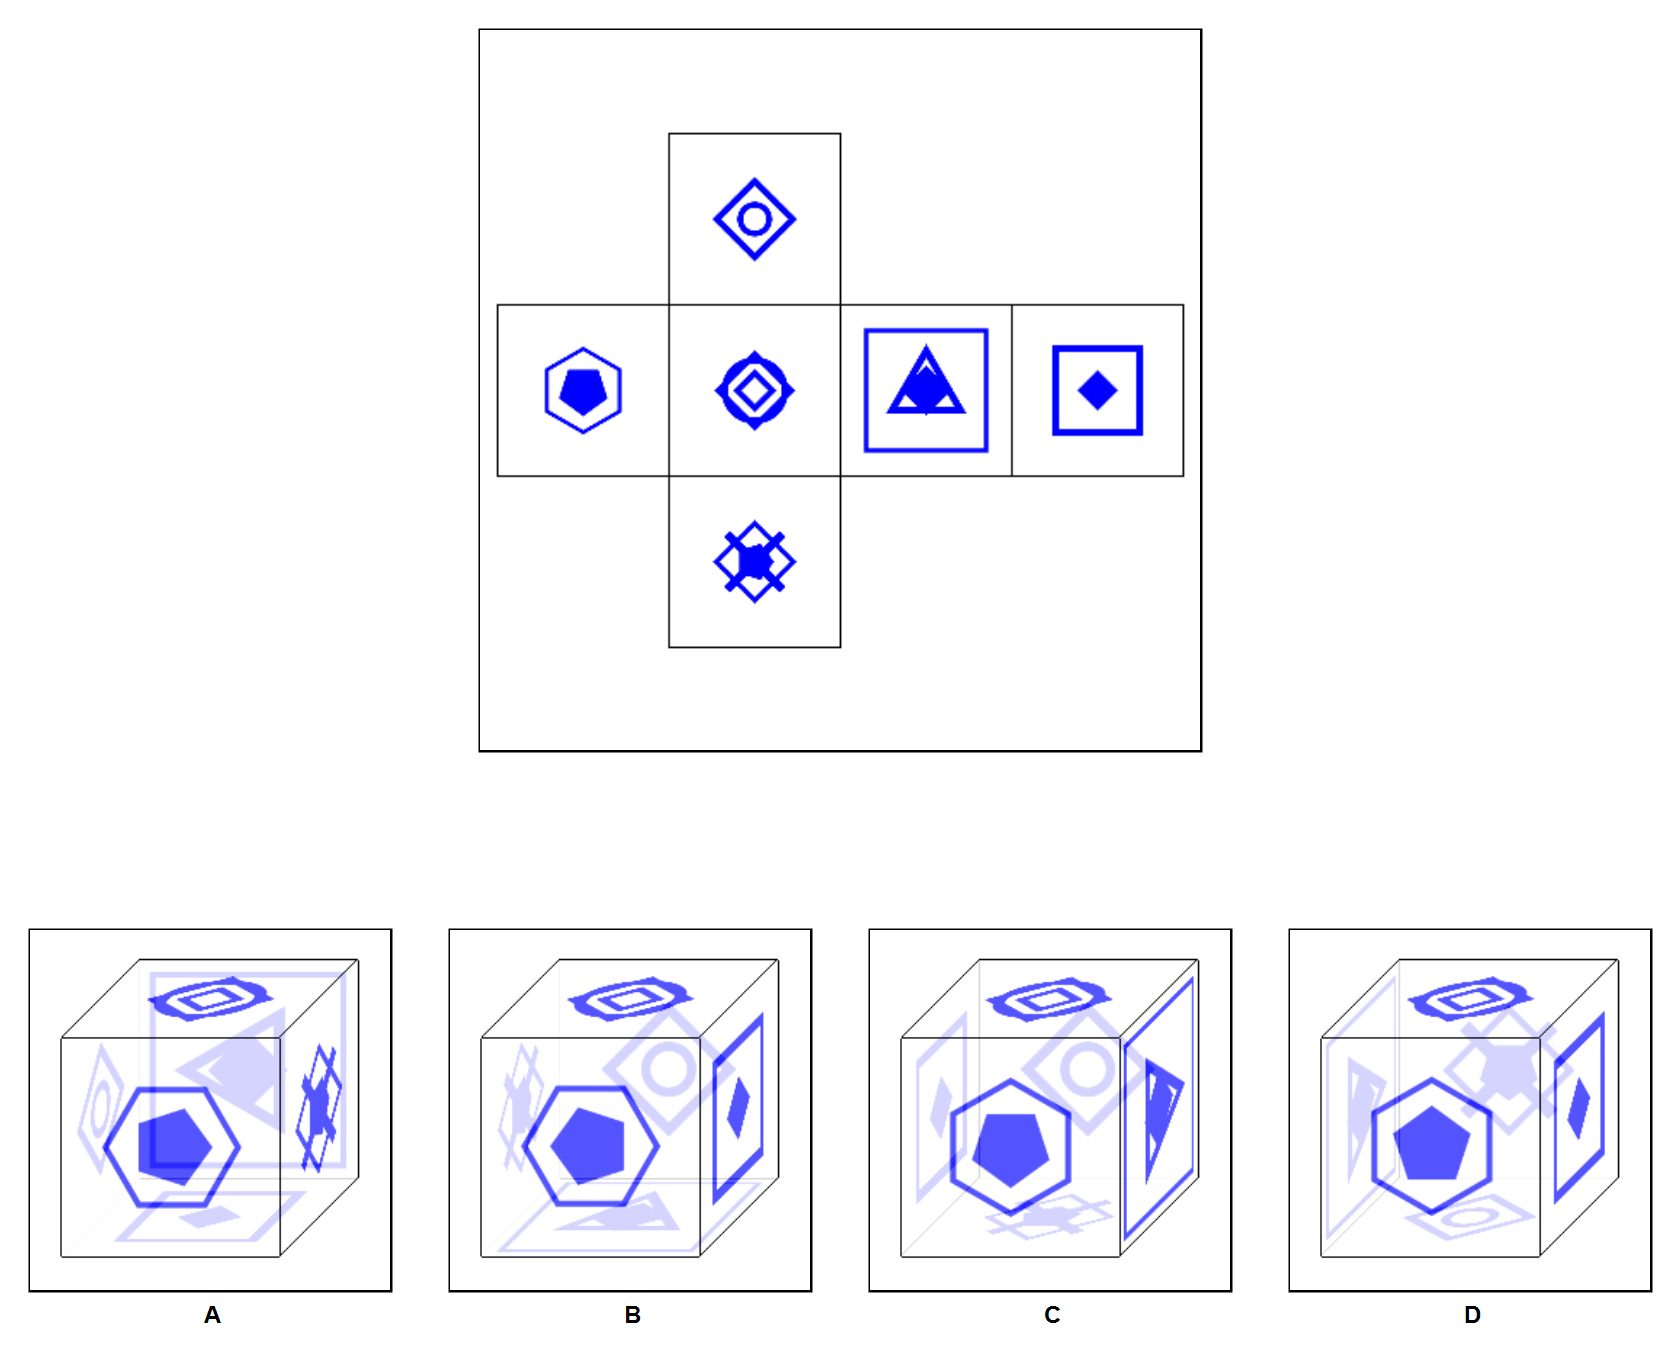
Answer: A